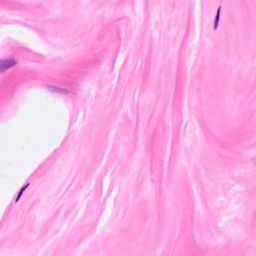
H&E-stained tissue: Breast